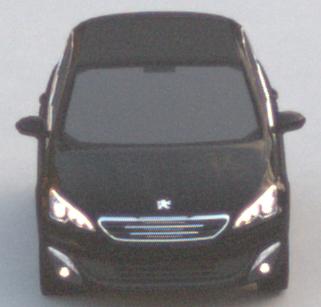
Make: Peugeot
Model: 308 VTi 82
Detailed model: 308 (II)
Model produced from: 2013/09
Model produced until: 2014/11
Doors: 5
Color: black
Road condition: dry road
Daytime: sunrise or sunset
Contrast: low contrast